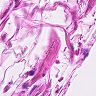
Metastatic tissue present: no